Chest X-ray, PA view. Patient: 54 years old, sex F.
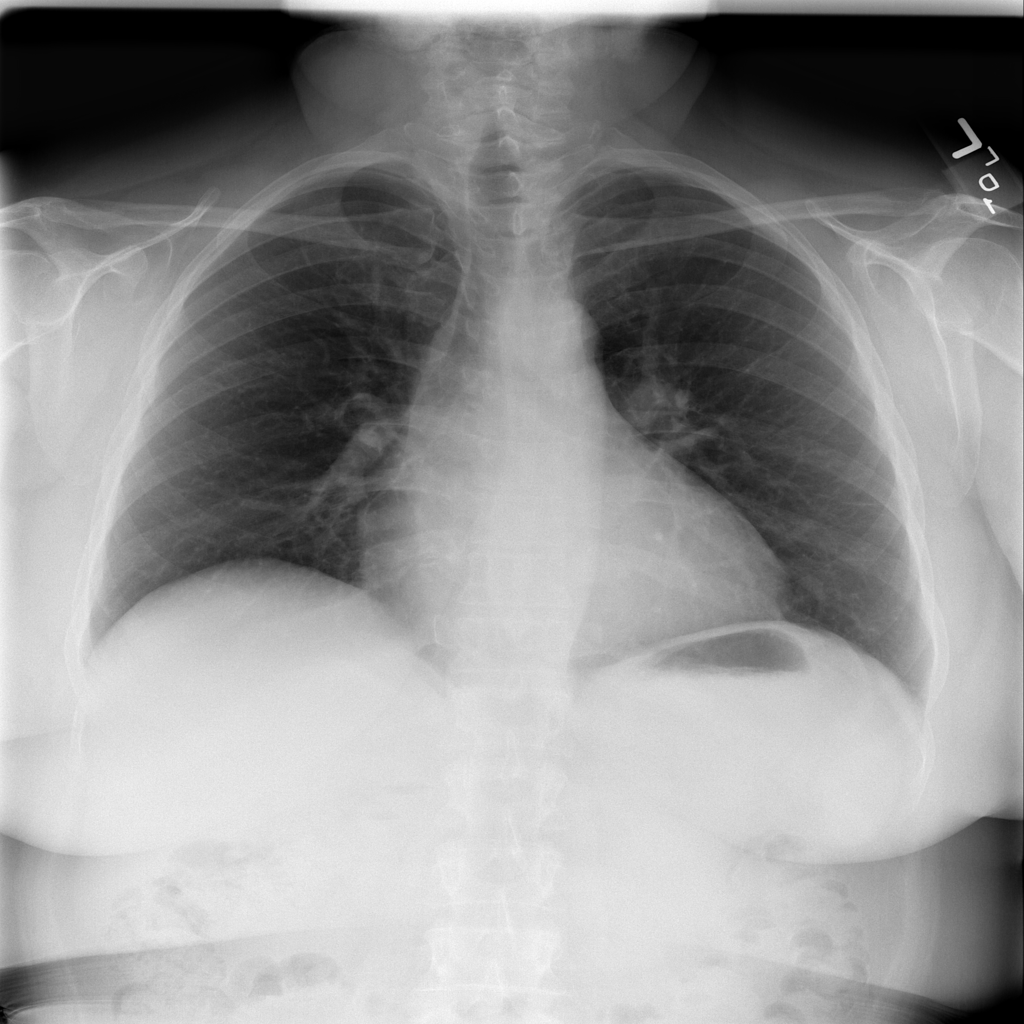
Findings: No Finding